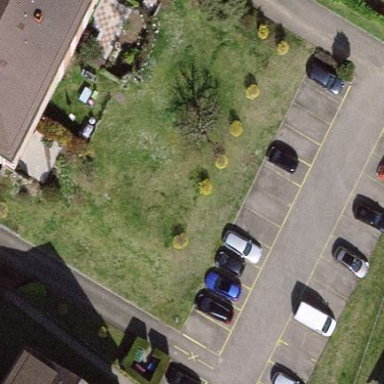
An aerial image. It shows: Parking area with surface.